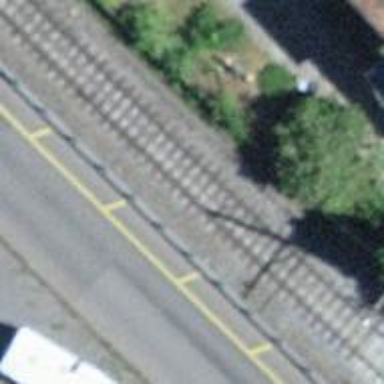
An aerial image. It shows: Railway track with contact line for electrification.